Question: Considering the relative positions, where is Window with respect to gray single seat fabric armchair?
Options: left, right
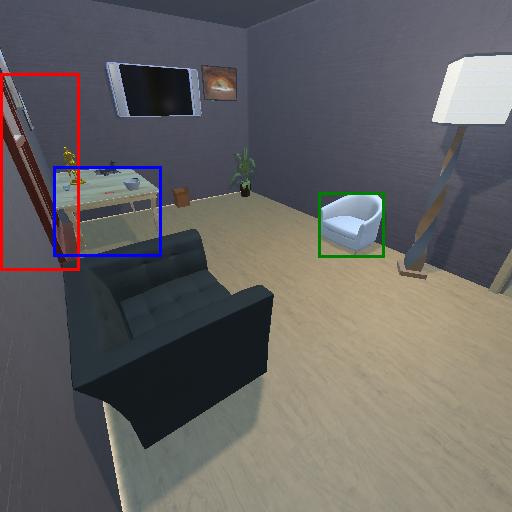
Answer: left